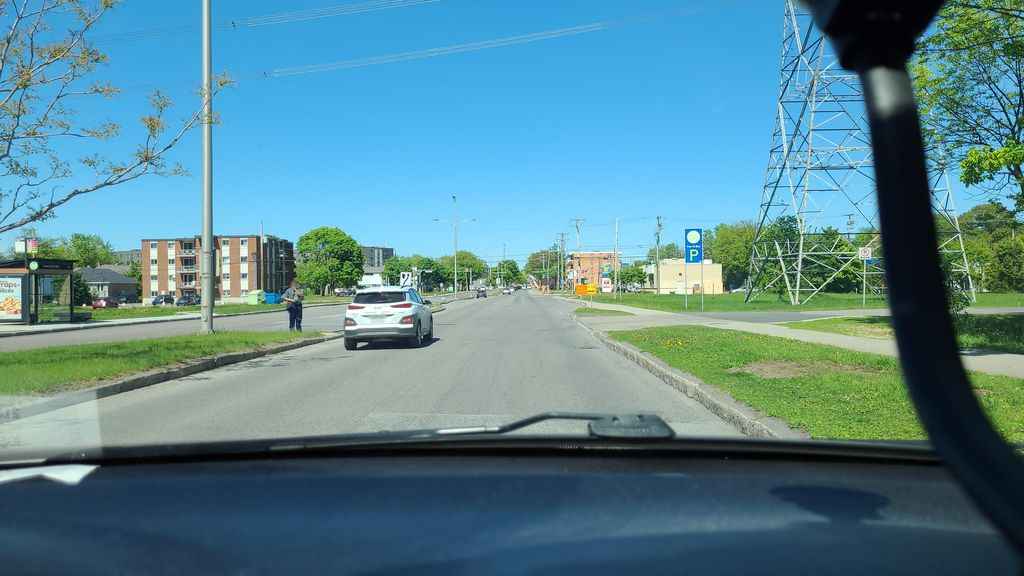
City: quebec_city